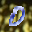
Label: 0